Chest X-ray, AP view. Patient: 61 years old, sex F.
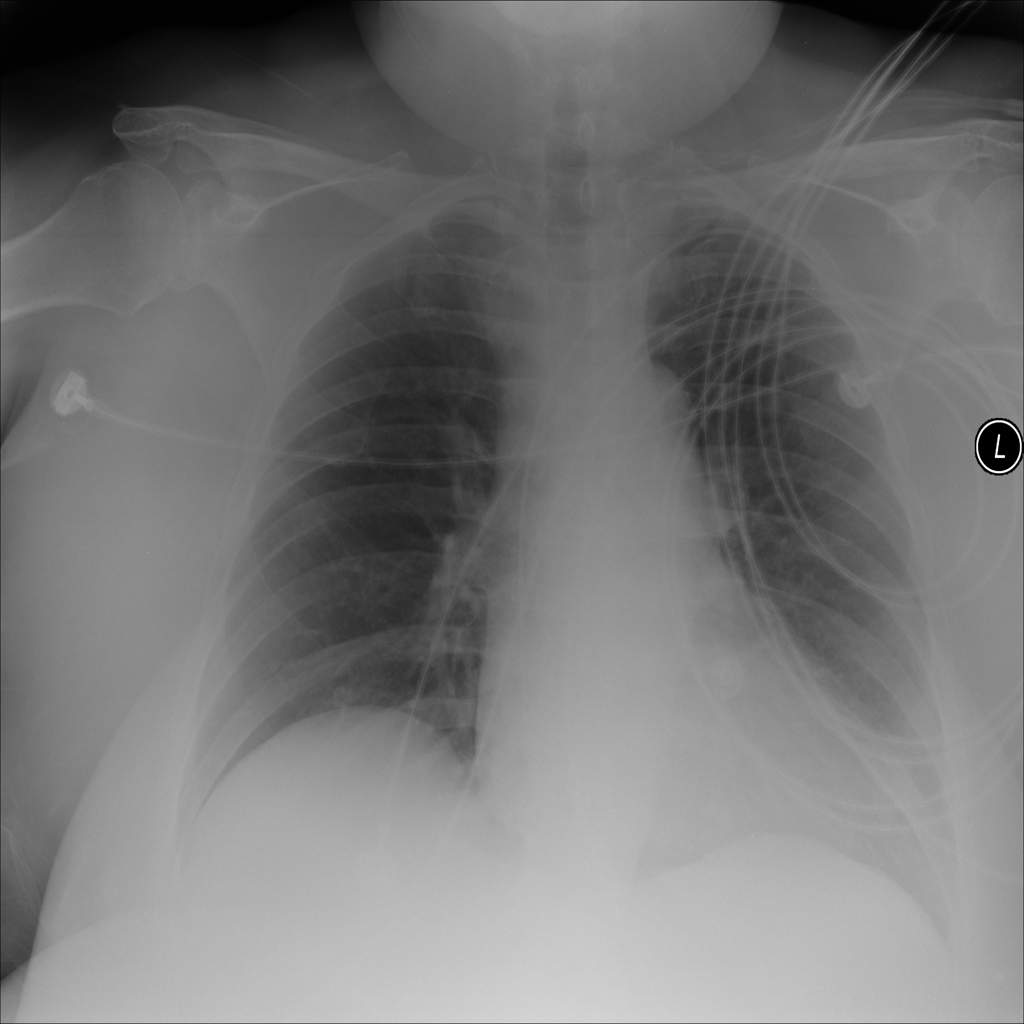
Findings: No Finding